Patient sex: M
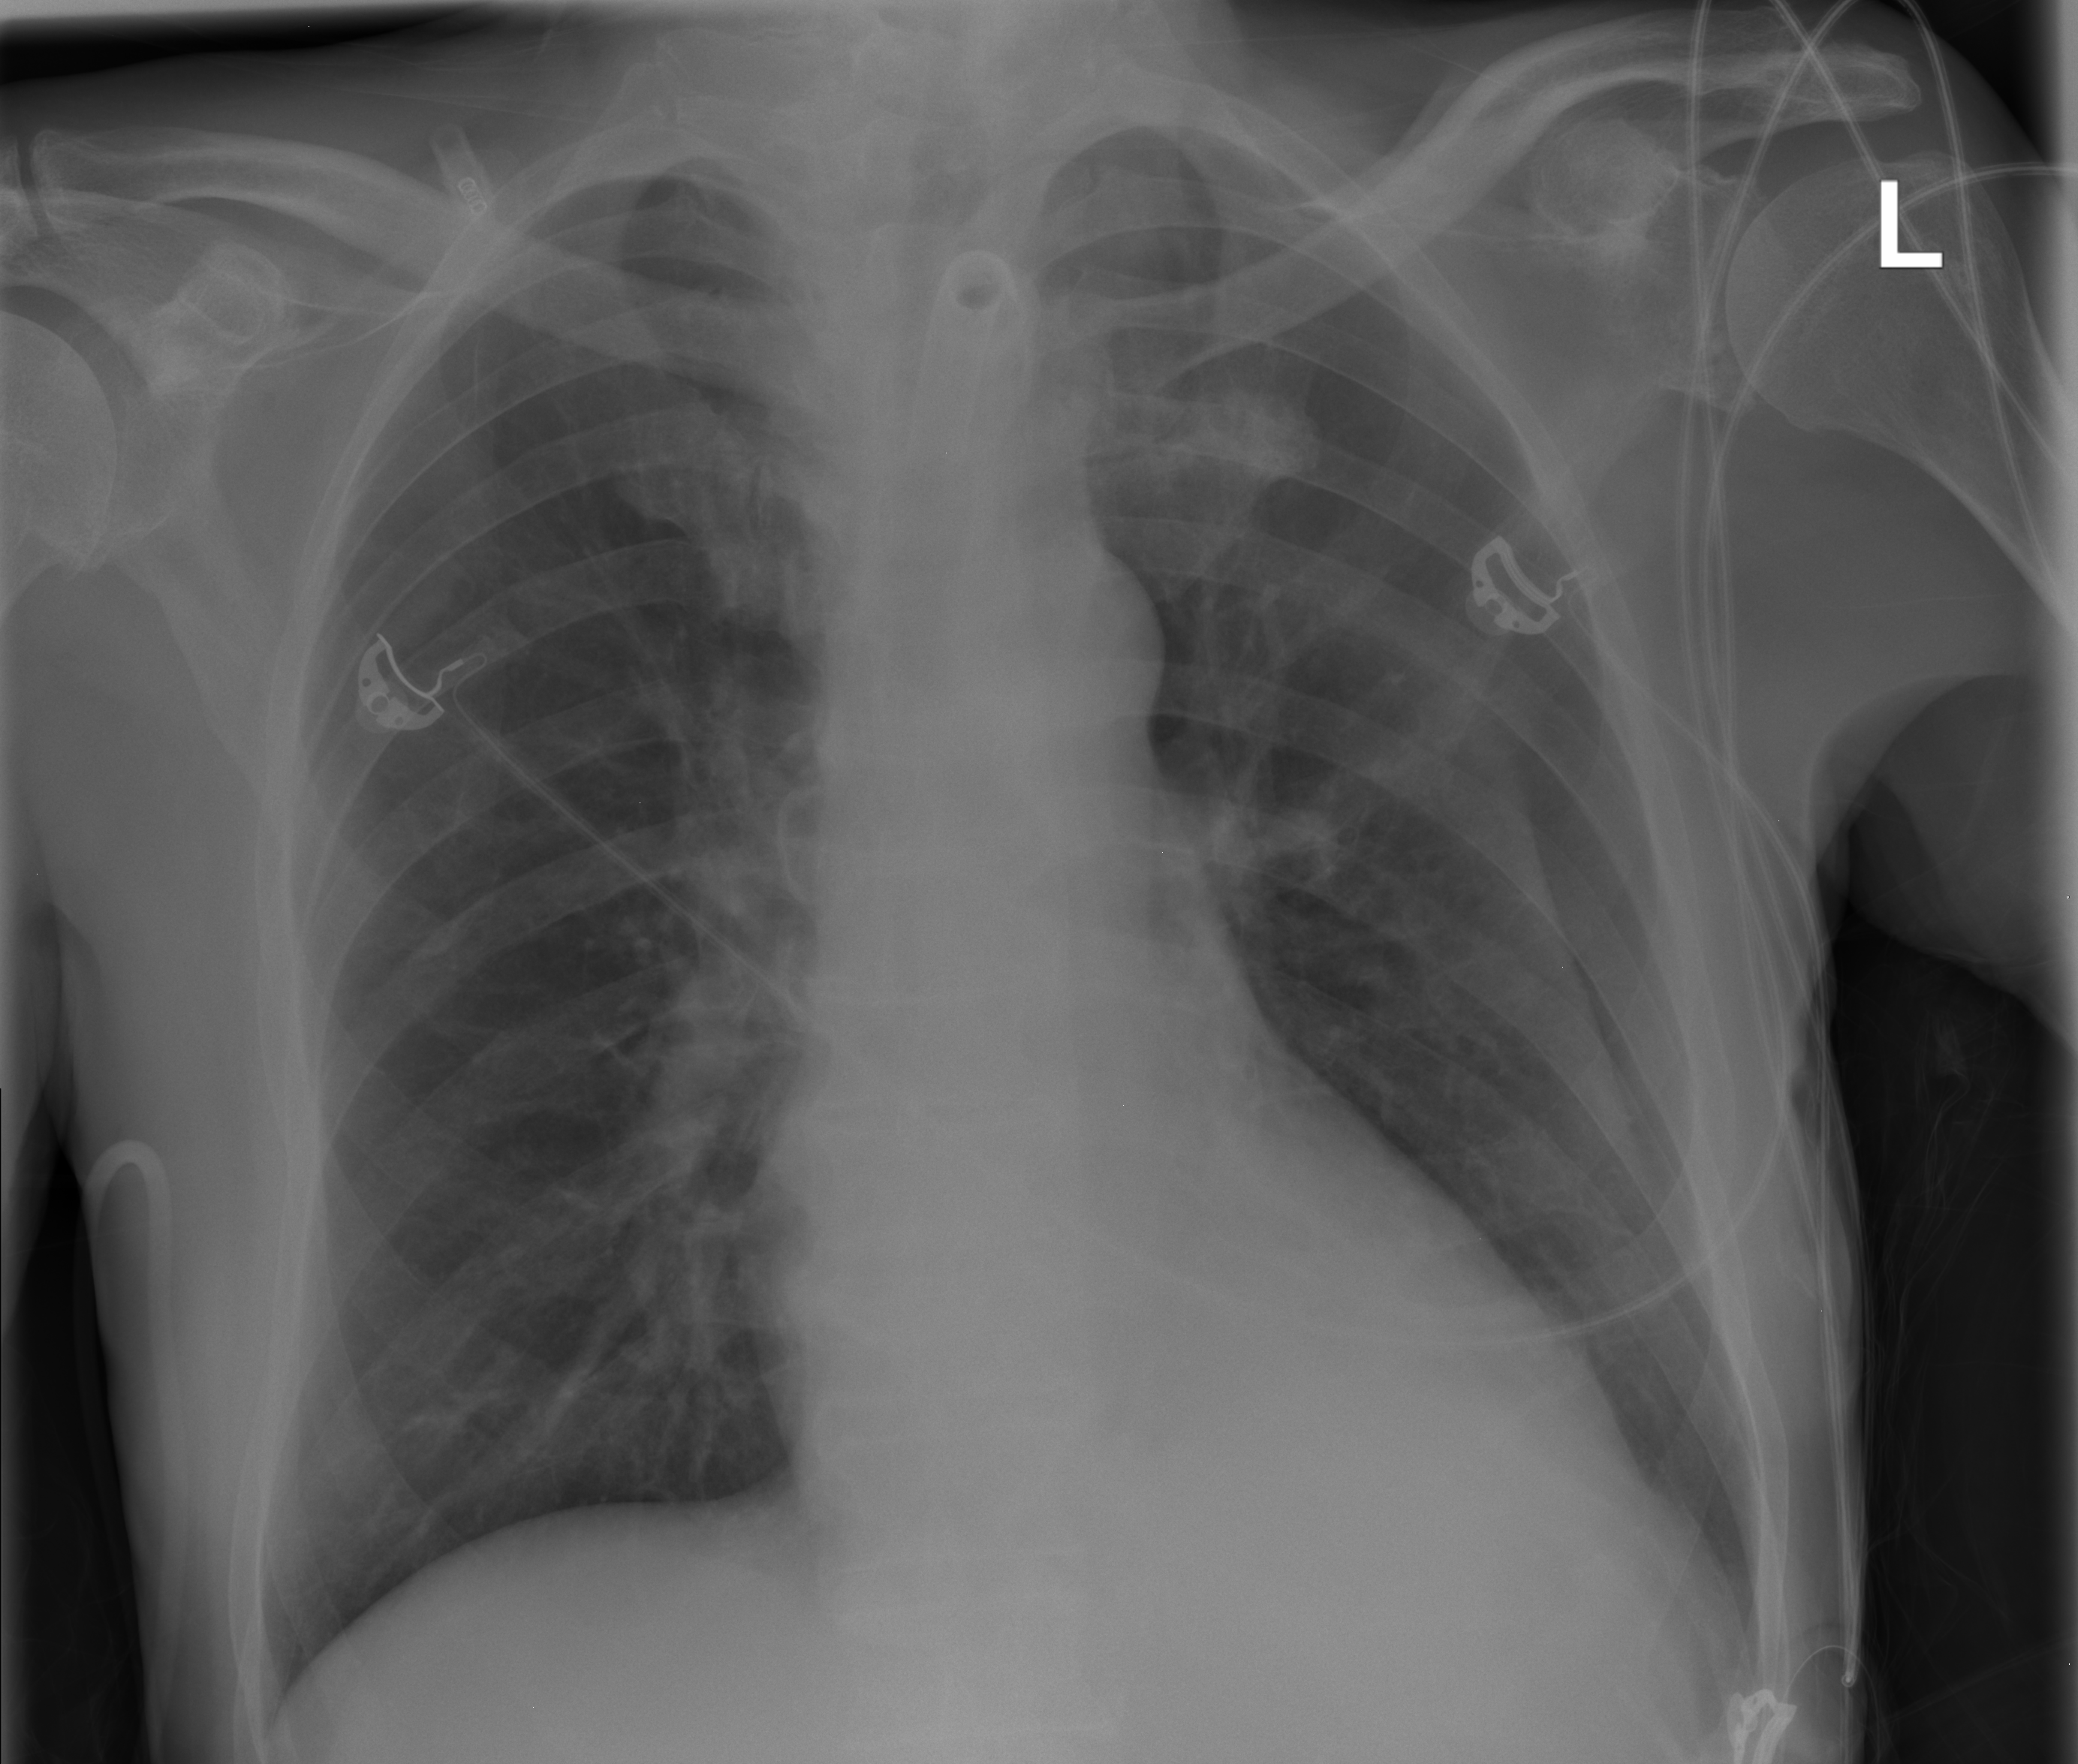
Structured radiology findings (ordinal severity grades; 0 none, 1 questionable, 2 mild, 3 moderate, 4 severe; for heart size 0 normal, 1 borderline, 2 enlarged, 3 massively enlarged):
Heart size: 1
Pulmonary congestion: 0
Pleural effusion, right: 0
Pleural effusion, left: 1
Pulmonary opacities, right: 0
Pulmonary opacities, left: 0
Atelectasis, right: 0
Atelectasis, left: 0